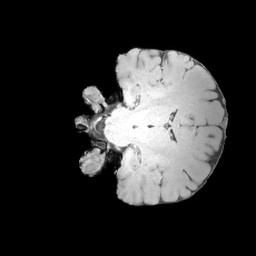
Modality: MP2RAGE
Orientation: coronal